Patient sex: M
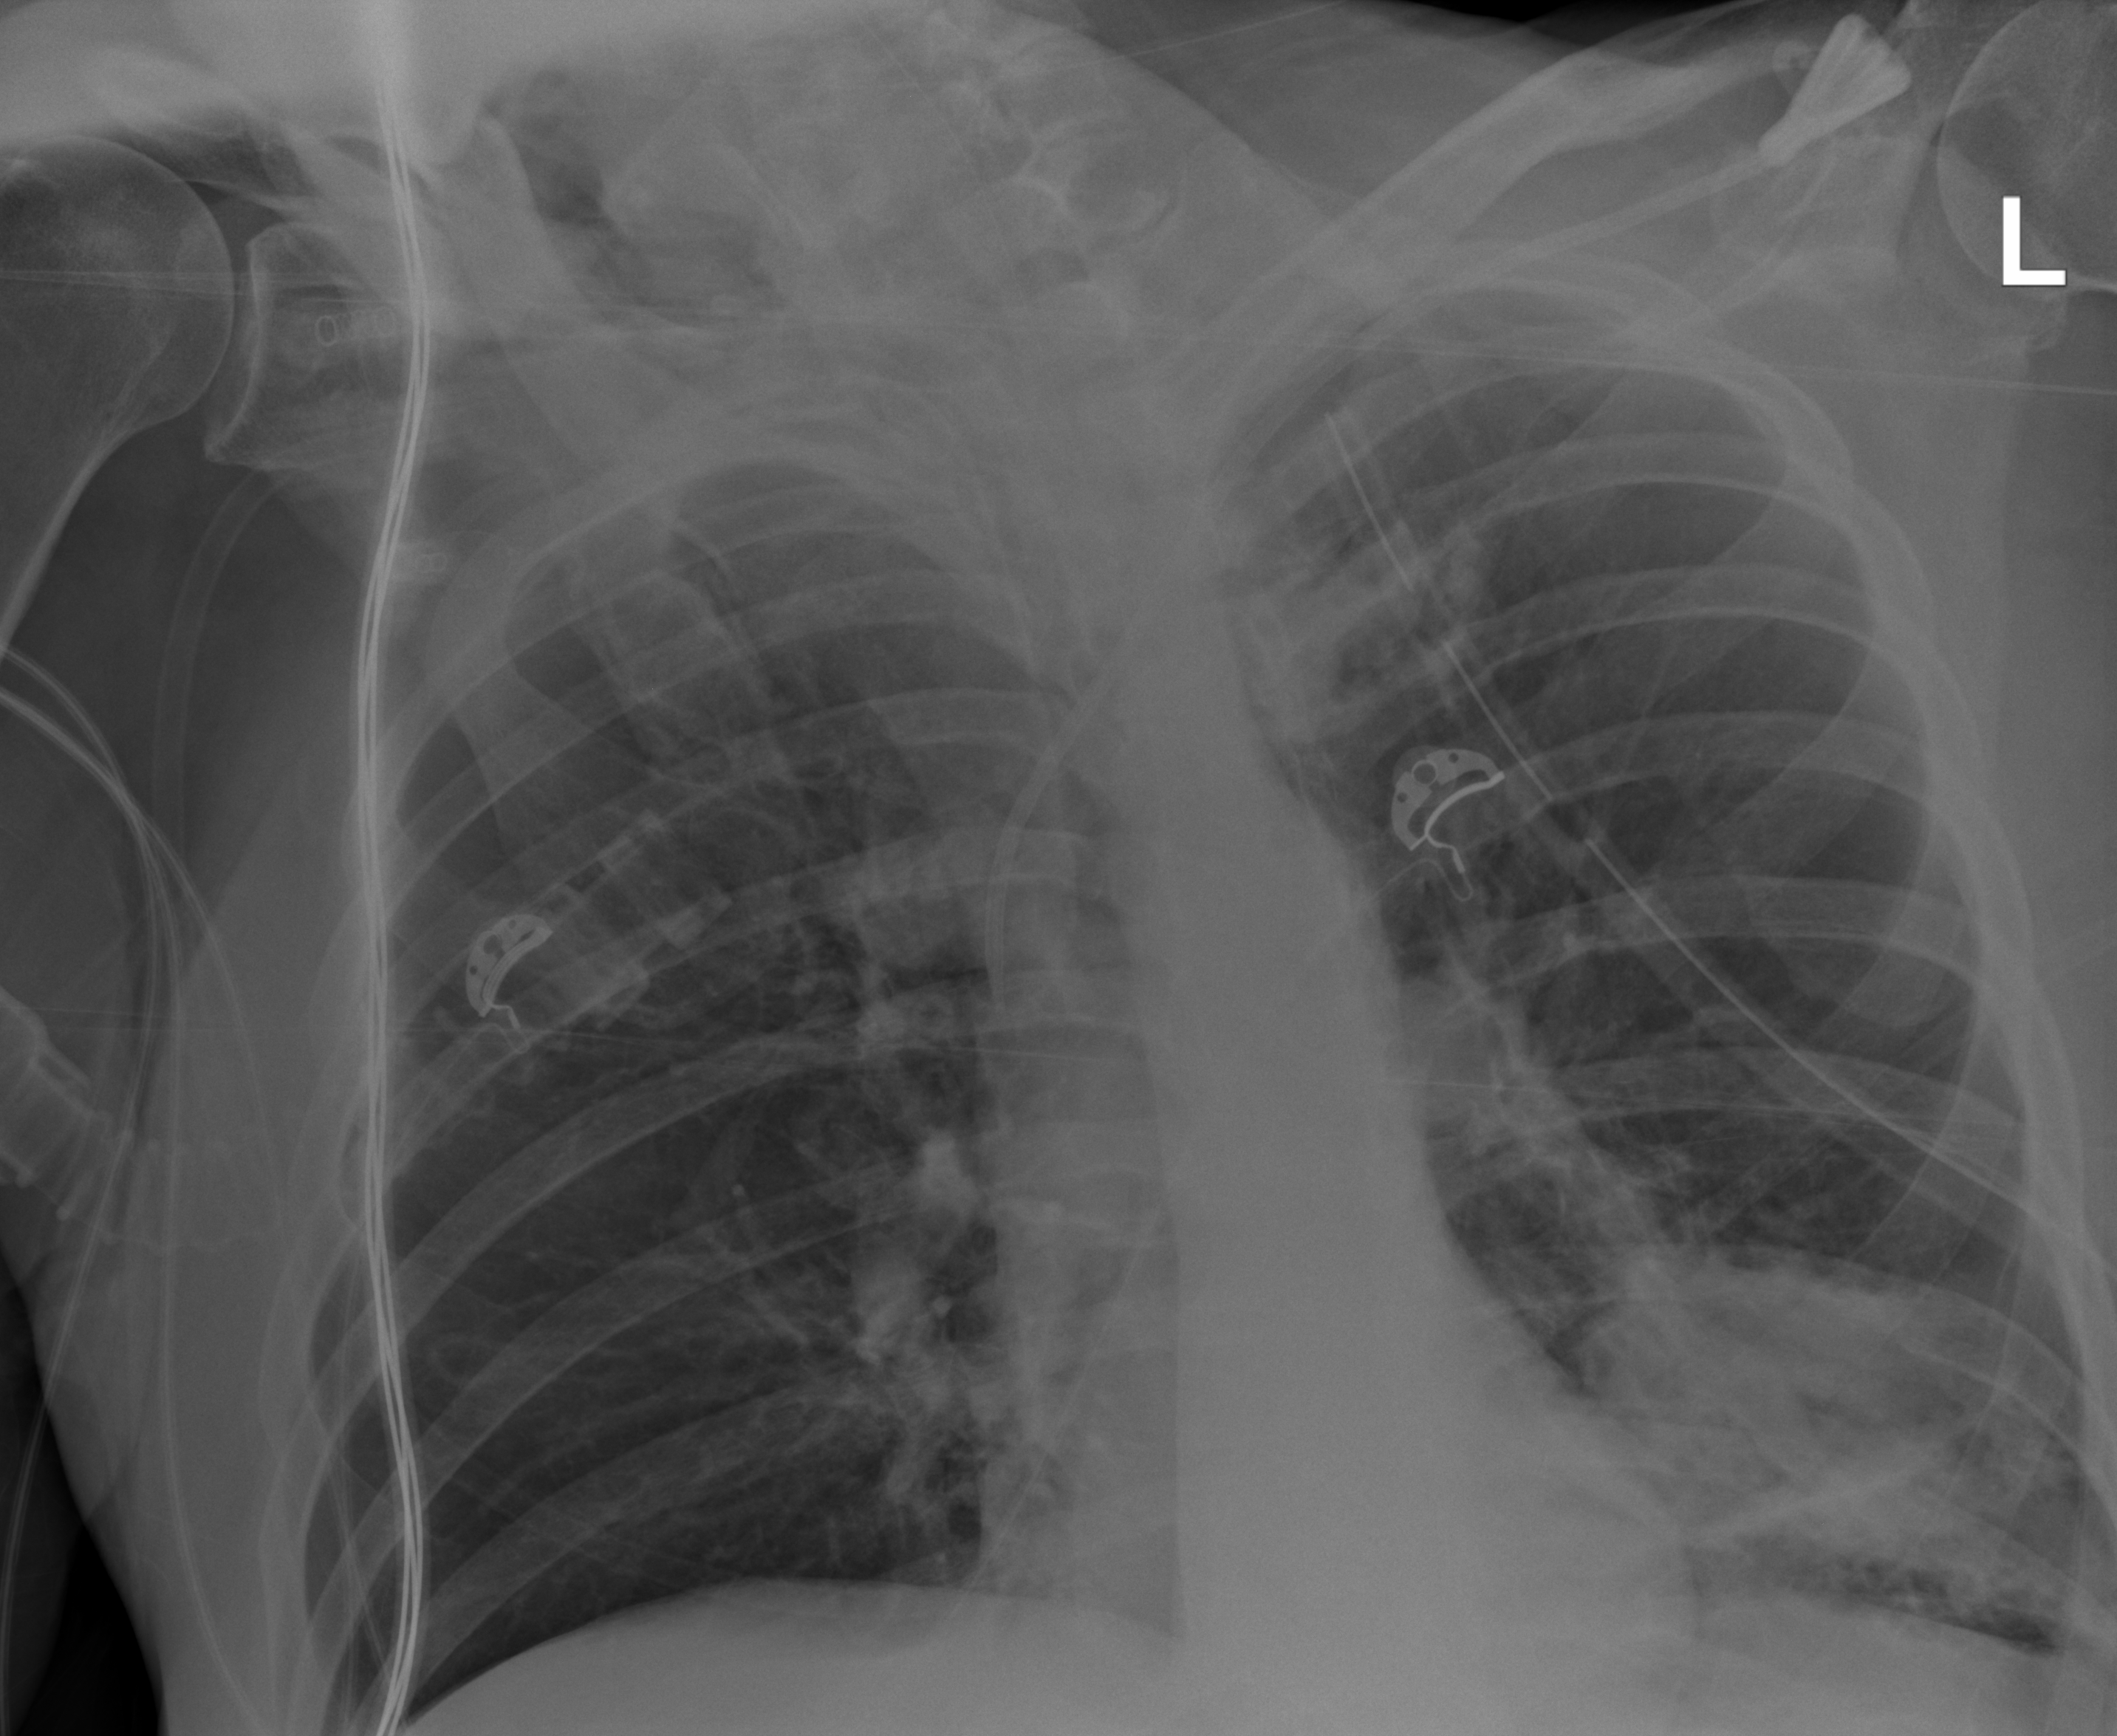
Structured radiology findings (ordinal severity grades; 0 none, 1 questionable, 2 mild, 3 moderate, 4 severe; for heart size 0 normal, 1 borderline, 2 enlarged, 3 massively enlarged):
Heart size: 0
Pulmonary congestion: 0
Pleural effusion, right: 0
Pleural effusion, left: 2
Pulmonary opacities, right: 2
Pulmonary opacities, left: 3
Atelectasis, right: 2
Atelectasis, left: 3